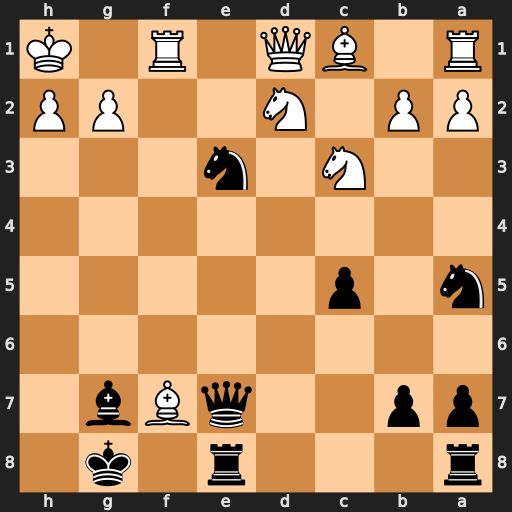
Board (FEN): r3r1k1/pp2qBb1/8/n1p5/8/2N1n3/PP1N2PP/R1BQ1R1K
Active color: b
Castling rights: -
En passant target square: -
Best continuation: Qxf7 Rxf7 Nxd1